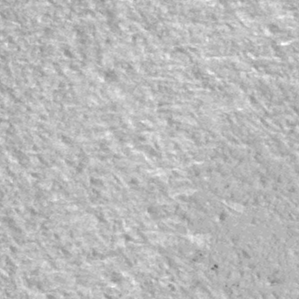
Label: frost